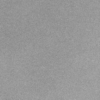
Label: dusty